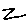
Label: zigzag